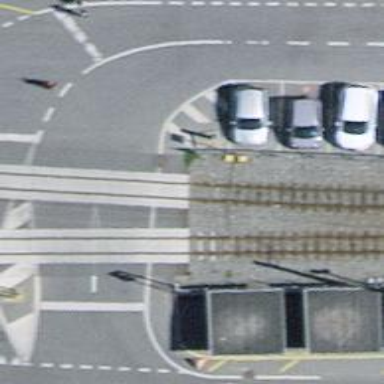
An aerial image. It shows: Narrow-gauge railway track with 1 electrified contact line.